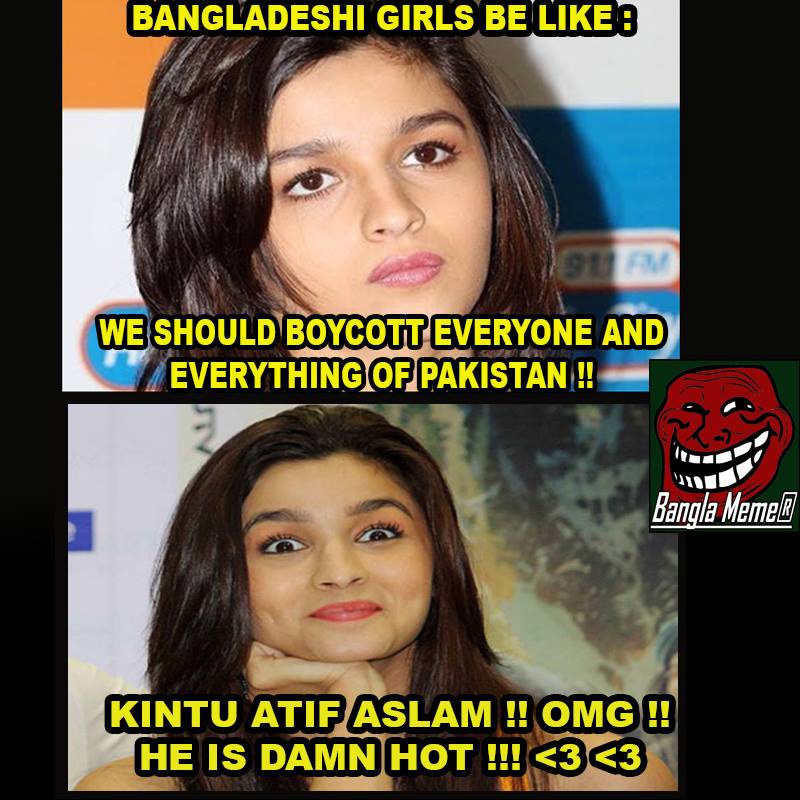
Caption: BANGLADESHI GIRLS BE LIKE:   WE SHOULD BOYCOTT EVERYONE AND EVERYTHING OF PAKISTAN !!    KINTU ATIF ASLAM !! OMG !! HE IS DAMM HOT !!! <3 <3
Label: hate